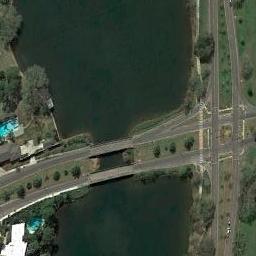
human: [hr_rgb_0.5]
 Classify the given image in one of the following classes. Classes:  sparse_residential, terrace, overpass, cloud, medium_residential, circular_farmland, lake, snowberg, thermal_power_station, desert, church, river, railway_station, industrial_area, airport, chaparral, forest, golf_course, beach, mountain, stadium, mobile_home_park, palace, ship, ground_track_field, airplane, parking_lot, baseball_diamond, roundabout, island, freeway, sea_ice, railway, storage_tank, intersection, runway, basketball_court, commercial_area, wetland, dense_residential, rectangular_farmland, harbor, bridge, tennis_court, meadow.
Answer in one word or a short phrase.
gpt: bridge